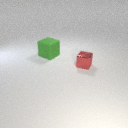
large green rubber cube to the left of small red metal cube